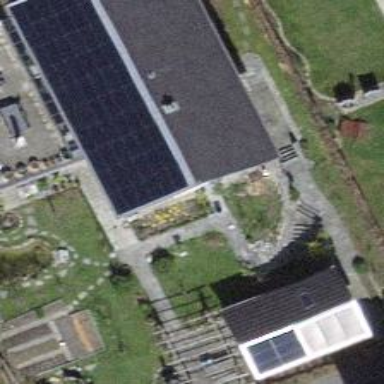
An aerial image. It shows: Solar power generator utilizing photovoltaic technology with solar photovoltaic panels.